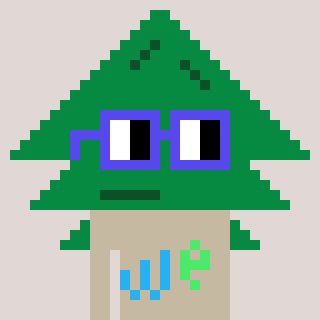
a pixel art character with square blue glasses, a fir-shaped head and a bege-colored body on a warm background